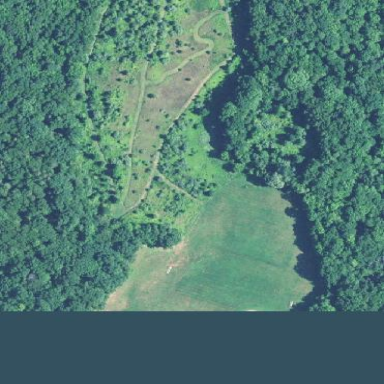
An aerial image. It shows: Existing preserved open space in the woodland.